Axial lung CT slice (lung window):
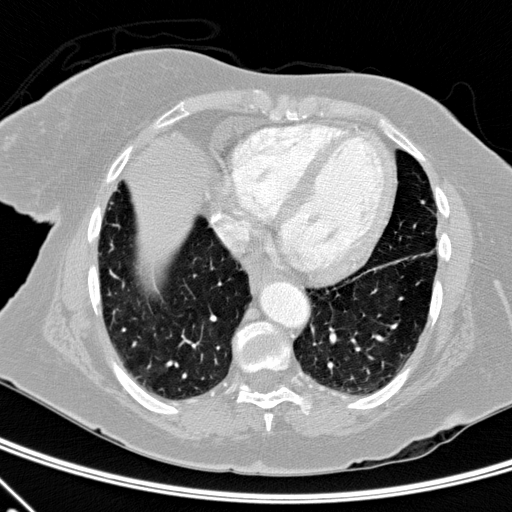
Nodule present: no